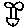
Label: bird